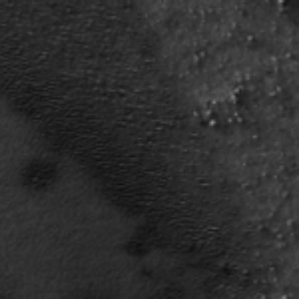
Label: frost